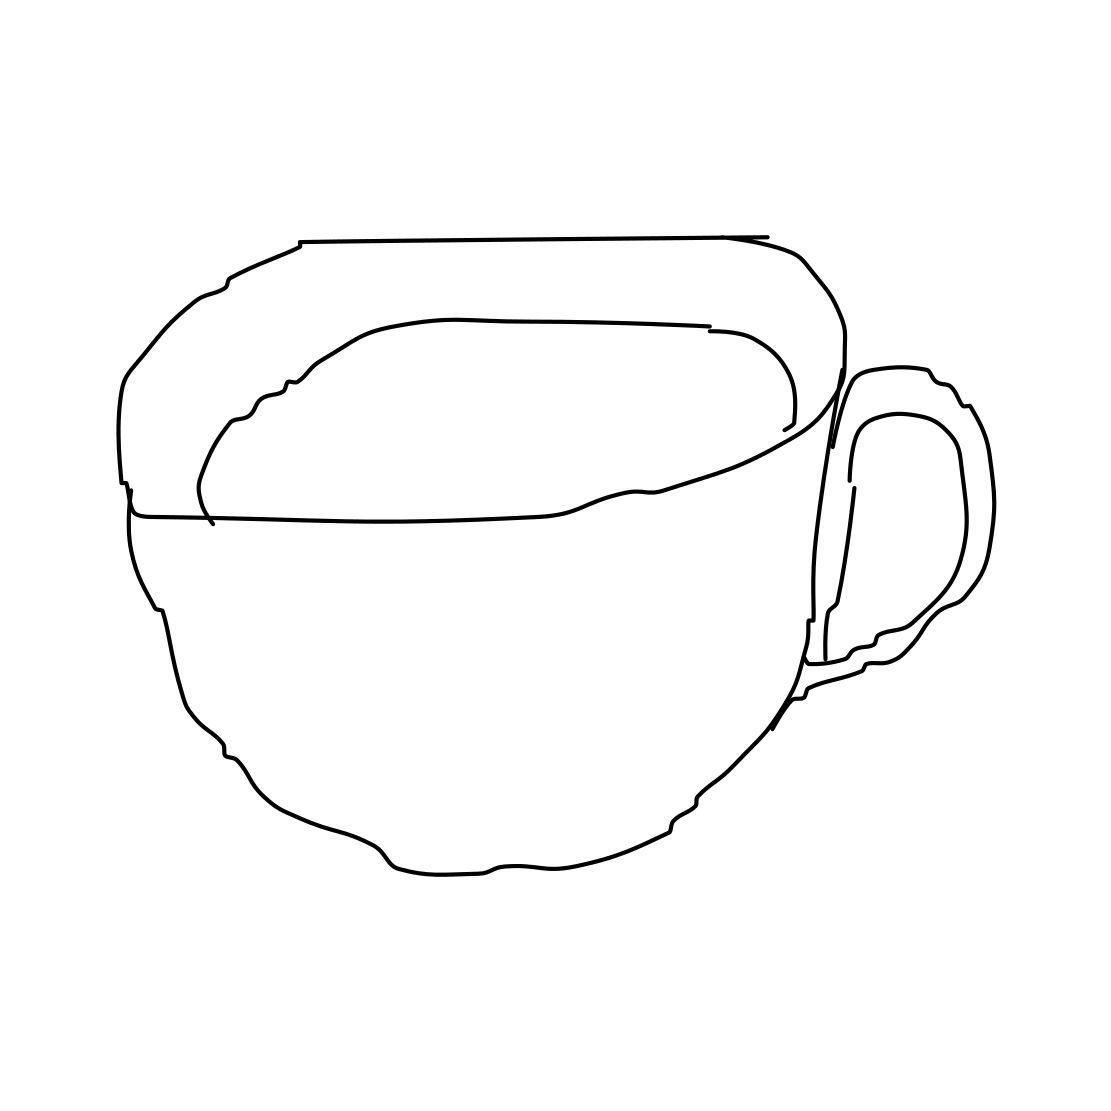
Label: teacup